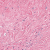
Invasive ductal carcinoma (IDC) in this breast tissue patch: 0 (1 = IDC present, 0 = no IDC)